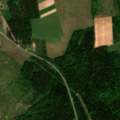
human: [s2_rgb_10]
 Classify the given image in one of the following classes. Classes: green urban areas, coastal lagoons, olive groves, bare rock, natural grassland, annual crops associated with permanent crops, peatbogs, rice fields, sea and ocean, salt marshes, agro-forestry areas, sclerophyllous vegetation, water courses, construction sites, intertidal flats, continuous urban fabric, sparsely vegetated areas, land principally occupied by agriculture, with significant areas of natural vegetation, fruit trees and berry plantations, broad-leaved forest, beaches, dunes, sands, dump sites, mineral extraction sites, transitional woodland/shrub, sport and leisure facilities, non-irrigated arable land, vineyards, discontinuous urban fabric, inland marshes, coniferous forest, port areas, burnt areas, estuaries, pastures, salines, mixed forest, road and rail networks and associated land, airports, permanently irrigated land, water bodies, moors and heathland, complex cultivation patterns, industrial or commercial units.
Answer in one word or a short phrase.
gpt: non-irrigated arable land, pastures, complex cultivation patterns, land principally occupied by agriculture, with significant areas of natural vegetation, mixed forest